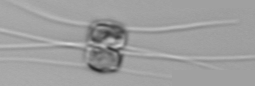
Label: Chaetoceros_similis